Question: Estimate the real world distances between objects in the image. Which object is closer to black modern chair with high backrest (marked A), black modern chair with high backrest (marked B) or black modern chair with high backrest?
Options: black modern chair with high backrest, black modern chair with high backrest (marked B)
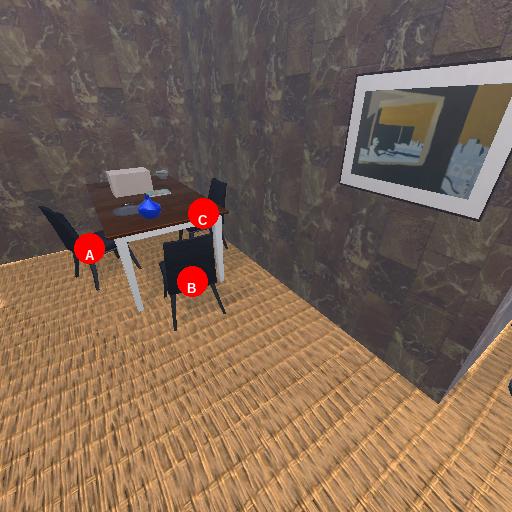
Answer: black modern chair with high backrest